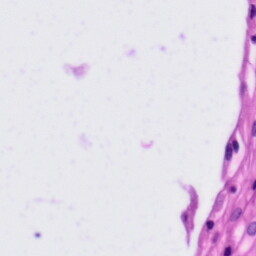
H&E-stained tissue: Tonsil